Question: I am animating a view with translate animation but it is behaving strange at 1 situation among 6. I am having a single view which to be added left or right (one at a time ) with proper animation as inFromLeft/outToRight/etc. For an example If my view is available at left and i want to animate it to left using left handle then out to left animation will take place which is handled properly in my code . Similarly if my view is available in right and i want to animate it using left then steps to be followed as :
'(1)out from right animation and remove from right.'
'(2) add to left and in from left animation'
This is again right in my code.
But for the similar case but reverse in current position as
if my view is in left and i want to animate the view from right handle then steps to be followed as:
'(1) Out to left animation and remove from left view group then'
'(2) adding it to right and then in From right animation.'
when i am doing this its not animating properly.

also adding image link <URL>
I am attaching my application code , please tell me what wrong i am doing for this particular situation <URL>
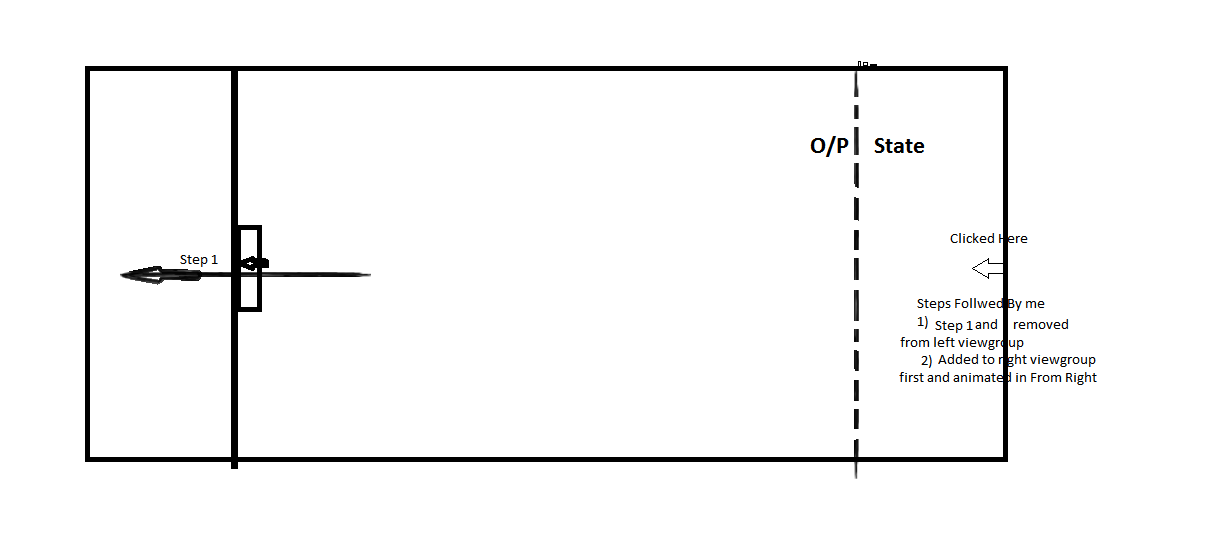
Answer: In my case i am using 'Thread.sleep(longTime)' for 2 consecutive animation but its was creating problem.
I did it using 'Handler with postDelayed(longtime)' as follows which was doing directly in 'onAnimationEnd()'.
'''
new Handler().postDelayed(new Runnable() {
@Override
public void run() {
inFromRight();
}
}, 100);
'''